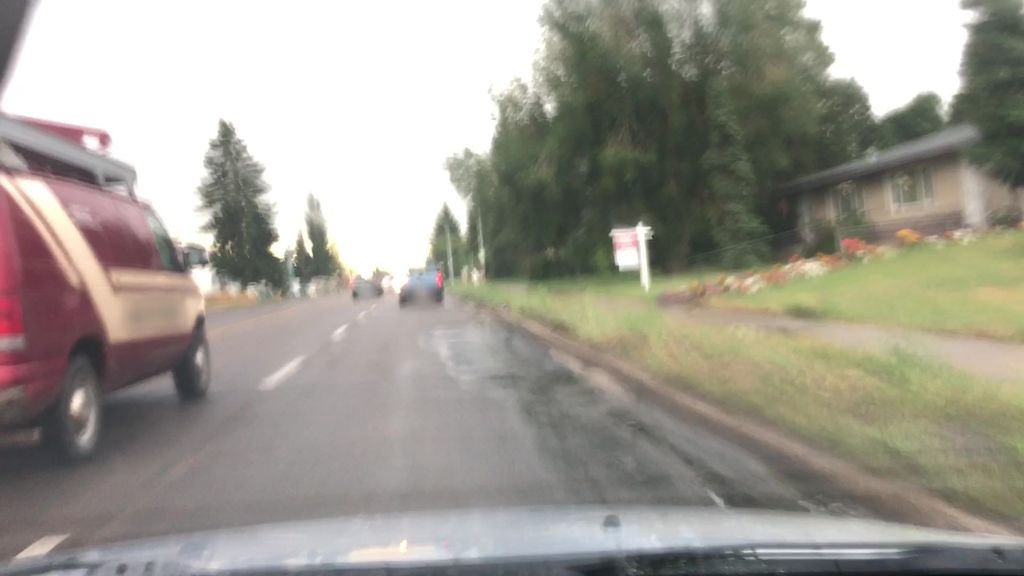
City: edmonton